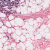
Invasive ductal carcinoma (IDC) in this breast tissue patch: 0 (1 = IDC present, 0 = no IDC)